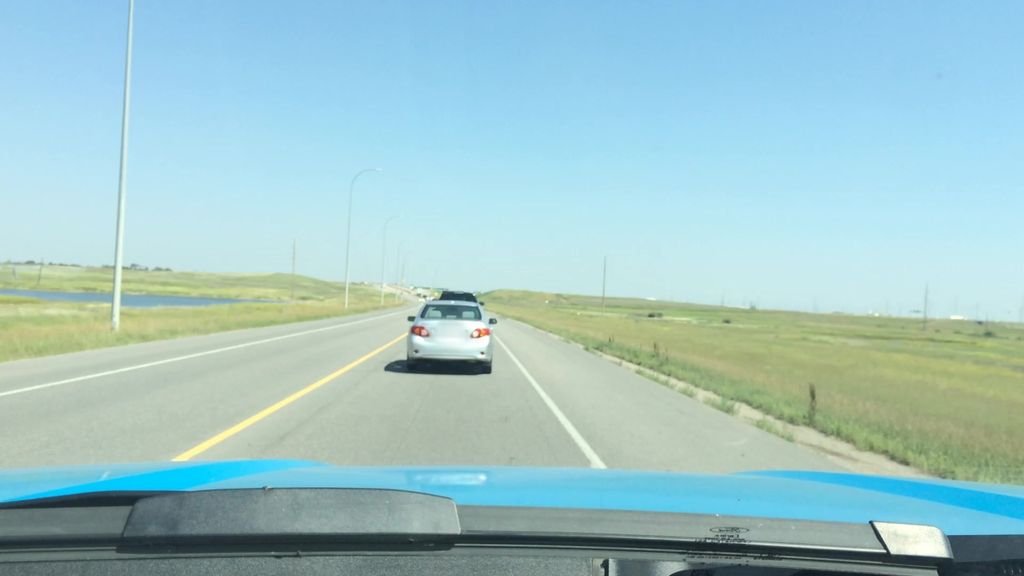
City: calgary